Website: apple
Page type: address-validator
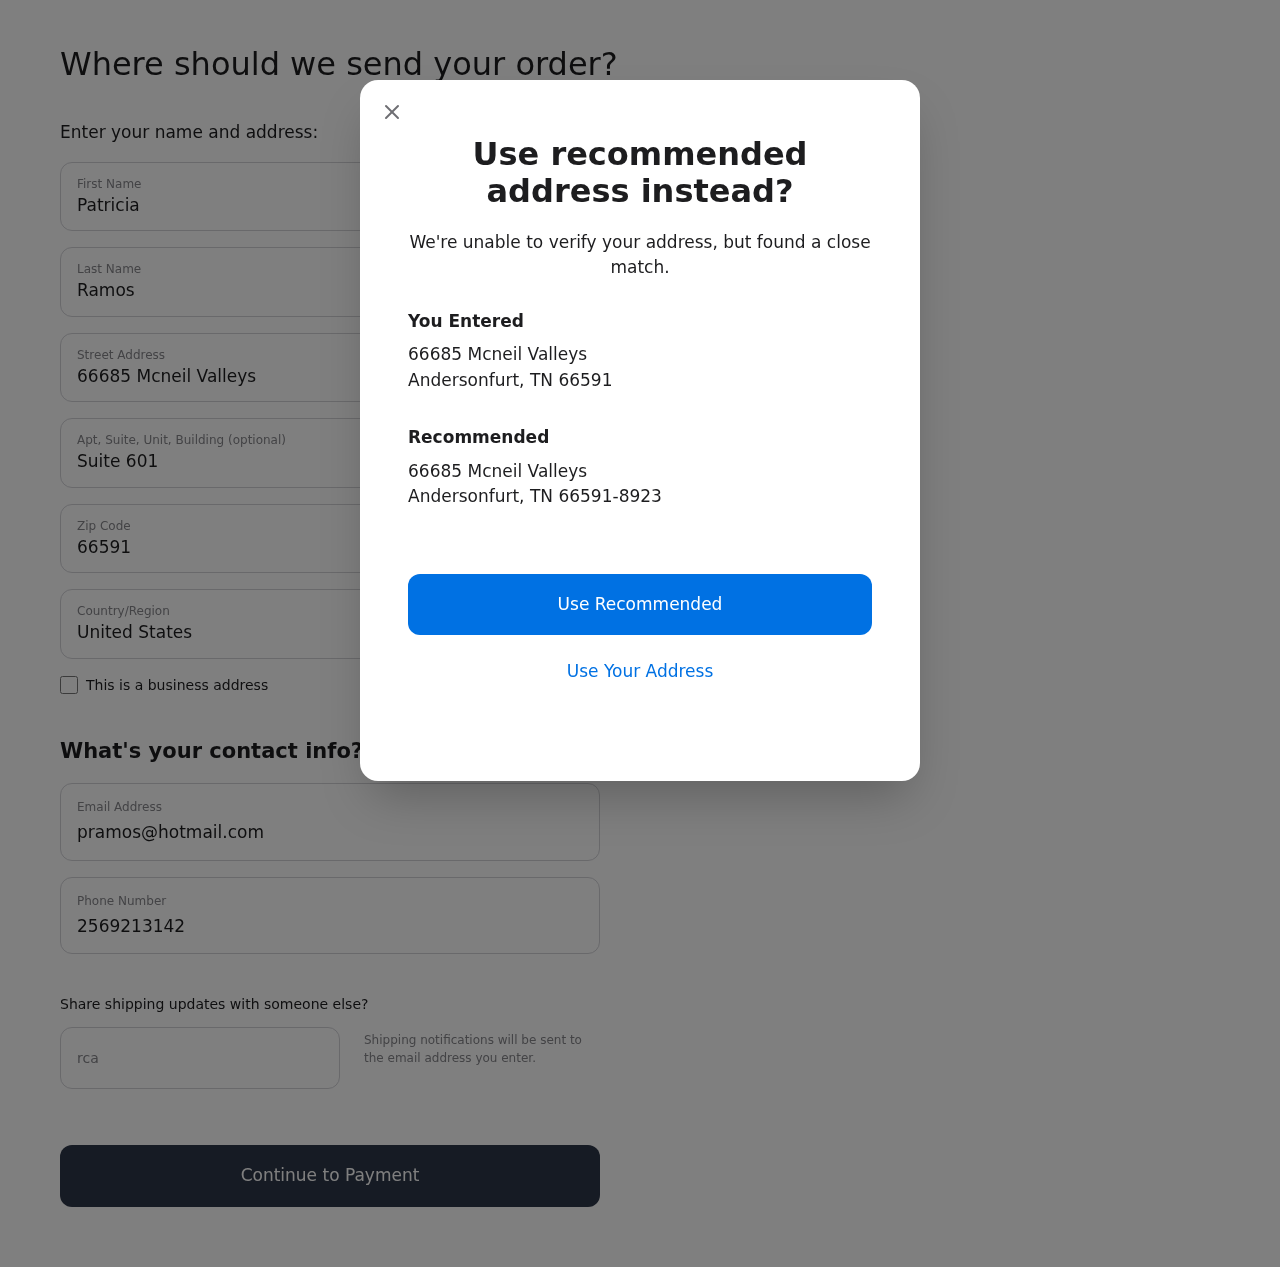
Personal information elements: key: PII_CITY
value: Andersonfurt
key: PII_COUNTRY
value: United States
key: PII_EMAIL
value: pramos@hotmail.com
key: PII_FIRSTNAME
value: Patricia
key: PII_GIFT_EMAIL
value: rcarson@hotmail.com
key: PII_LASTNAME
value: Ramos
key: PII_PHONE
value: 2569213142
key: PII_POSTCODE
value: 66591
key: PII_POSTCODE_FULL
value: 66591-8923
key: PII_STATE_ABBR
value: TN
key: PII_STREET
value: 66685 Mcneil Valleys
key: PII_STREET2
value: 66685 Mcneil Valleys
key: PII_STREET2
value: Suite 601
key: PII_CITY2
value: Andersonfurt
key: PII_STATE_ABBR2
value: TN